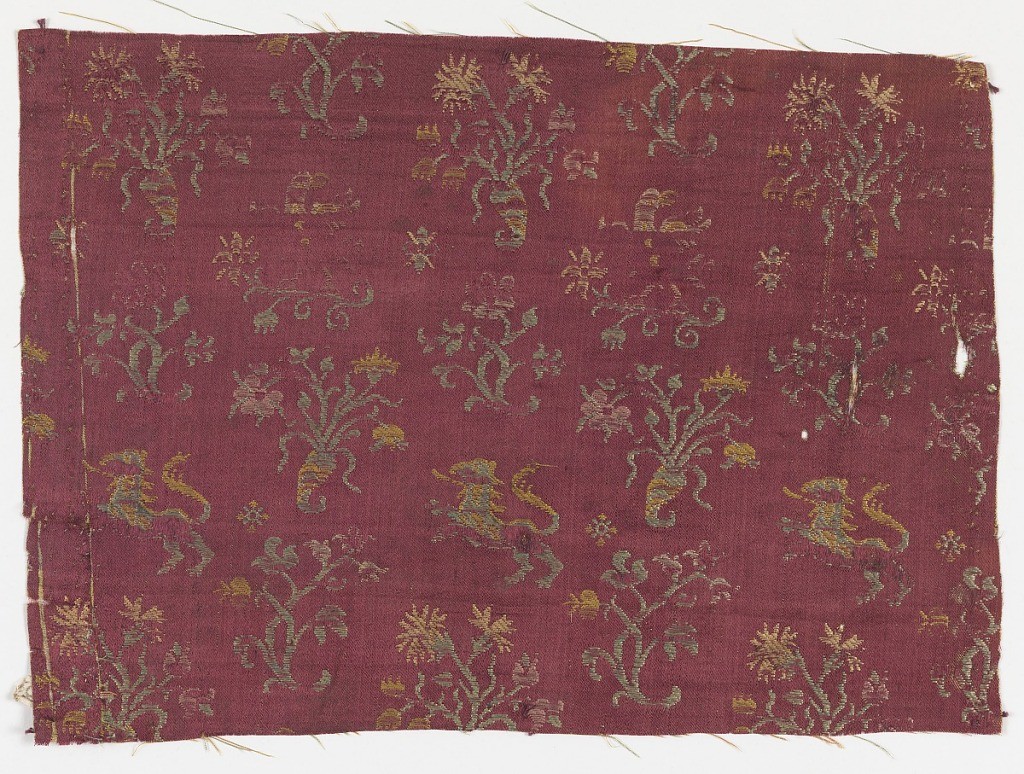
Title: Fragment
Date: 17th century
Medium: silk Technique: 4&1 harness satin with supplelementary wefts
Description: Detached sprigs, birds, and lions rampant in yellow, green, white, and pink on a maroon ground.